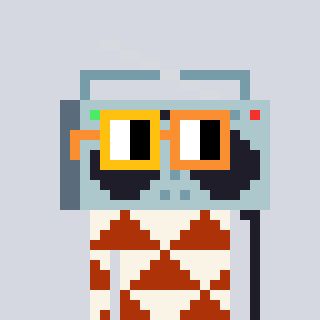
a pixel art character with square yellow and orange glasses, a boombox-shaped head and a hotbrown-colored body on a cool background